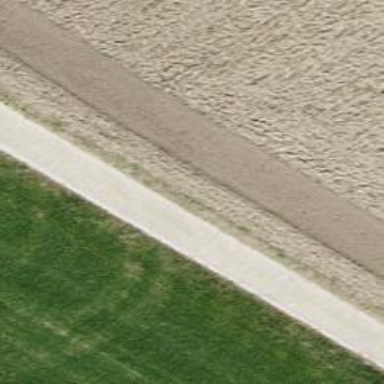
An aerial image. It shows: Concrete track with grade 2 track type.